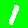
Digit: 1